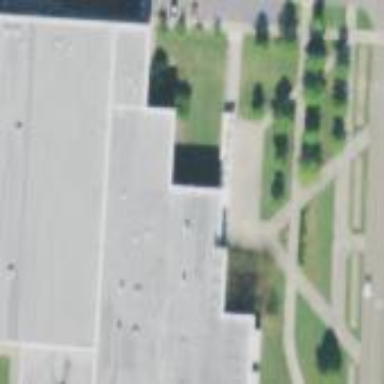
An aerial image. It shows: University building.